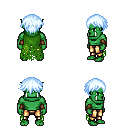
a pixel art fantasy rpg character, male body template, orc, green skin, green tattered cape, gold greaves, white cyan short bangs hairstyle, leather bracers, four views (front, back, left, right), 2x2 character sprite sheet, small pixel art, hard edges, no anti-aliasing